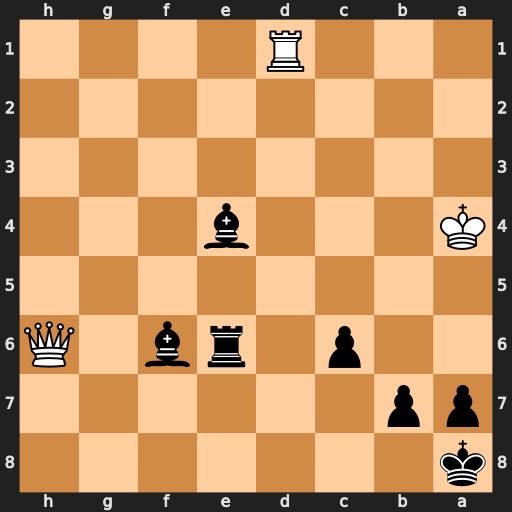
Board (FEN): k7/pp6/2p1rb1Q/8/K3b3/8/8/3R4
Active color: b
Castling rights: -
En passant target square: -
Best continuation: Bc2+ Ka3 Be7+ Kb2 Rxh6